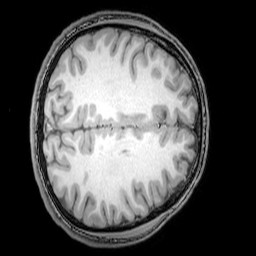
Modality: T1w
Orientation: axial
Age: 22
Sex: male
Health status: healthy
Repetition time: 0.081 s
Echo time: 0.037 s